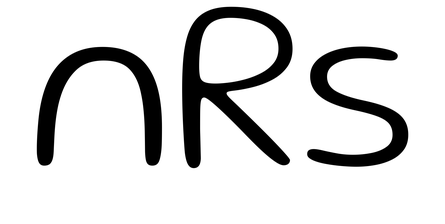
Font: Gluten_ExtraLight